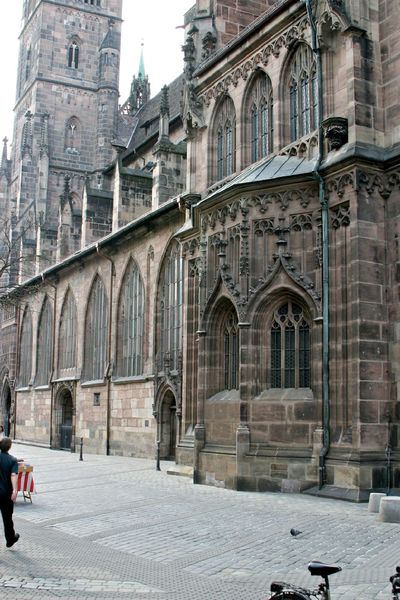
Titel: Kapellenerweiterung von St. Lorenz in Nürnberg
Standort: Nürnberg, St. Lorenz (EU - D - B)
Schlagwörter: gott, himmel, kirchturm, menschen, fenster, glas, alt, barock, mensch, stein, steine, bild, kirche, gotik, turm, deutschland, fassade, pflaster, platz, rundbogen, stil, foto, eingang, glaube, kirchenturm, religion, dom, tauben, quer, kathedrale, fahrrad, gemäuer, spitzbogen, mauern, chor, gothik, würzburg, tourismus, köln, erfurt, worms, pflster, spitzbägen, muenster